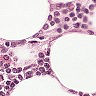
Metastatic tissue present: no